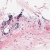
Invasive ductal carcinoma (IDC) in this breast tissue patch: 0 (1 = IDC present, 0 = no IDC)